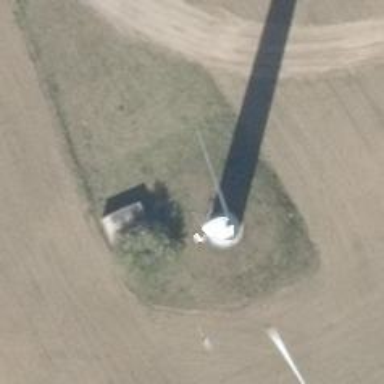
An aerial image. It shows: Wind generator powered by horizontal-axis wind turbine.